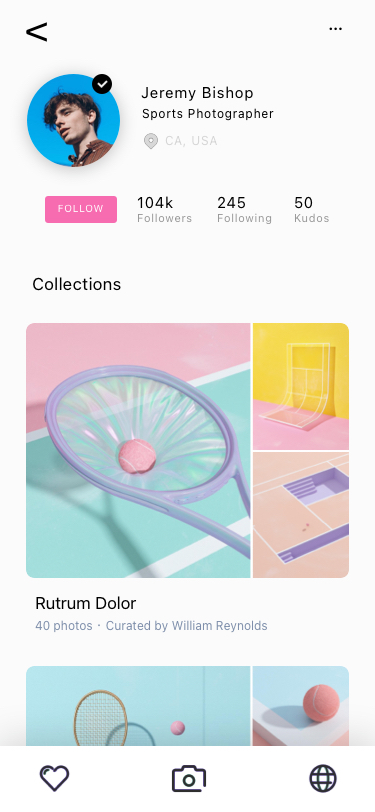
Text in this UI design:
Jeremy Bishop
Collections
Sports Photographer
104k
Followers
245
Following
50
Kudos
CA, USA
…
<